Interaction volume radius: 5 \u00c5
Interaction volume height: 25 \u00c5
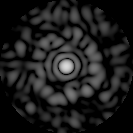
Disorder parameter: 0.8333